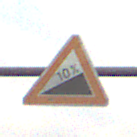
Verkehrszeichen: Steigung10
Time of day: MorningAfternoon
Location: Outdoor (Suburban)
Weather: Overcast
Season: NotSpecified
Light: Natural